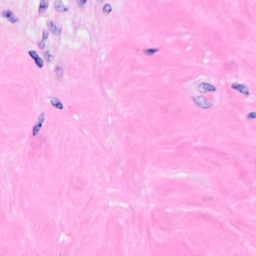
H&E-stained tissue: Breast